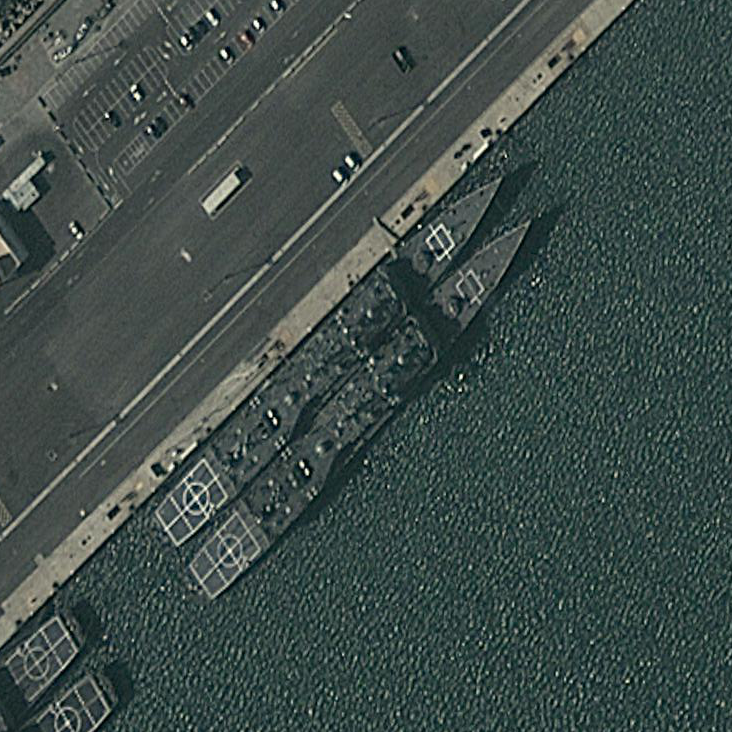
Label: cruiser